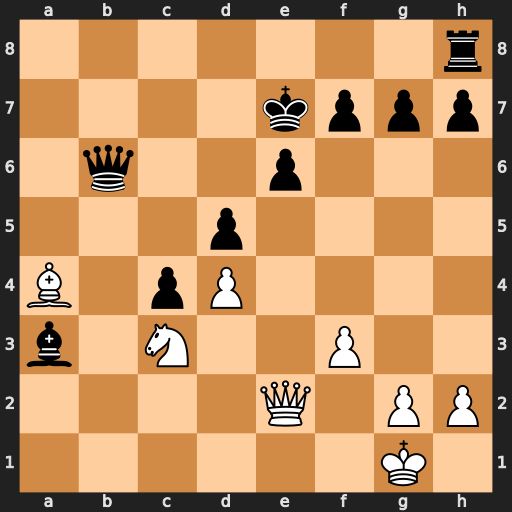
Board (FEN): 7r/4kppp/1q2p3/3p4/B1pP4/b1N2P2/4Q1PP/6K1
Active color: w
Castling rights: -
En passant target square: -
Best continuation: Nxd5+ Kf8 Nxb6